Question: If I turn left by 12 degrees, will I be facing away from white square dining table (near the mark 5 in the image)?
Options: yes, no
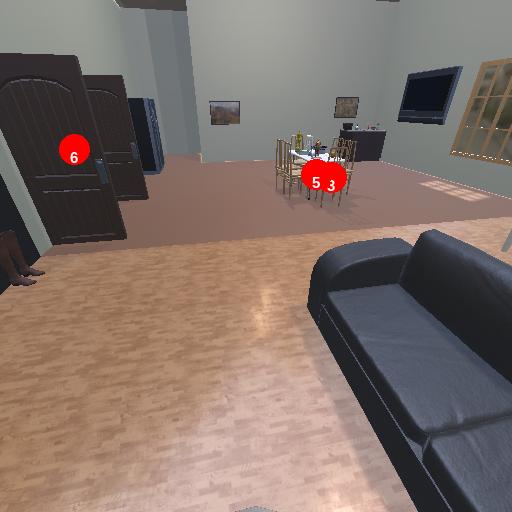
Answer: yes